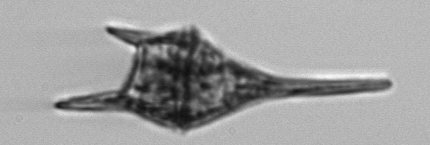
Label: Tripos_lineatus